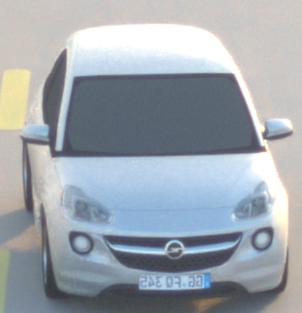
Make: Opel
Model: ADAM 1.2
Detailed model: ADAM
Model produced from: 2013/01
Model produced until: 2014/11
Doors: 3
Color: white
Road condition: dry road
Daytime: sunrise or sunset
Contrast: medium contrast